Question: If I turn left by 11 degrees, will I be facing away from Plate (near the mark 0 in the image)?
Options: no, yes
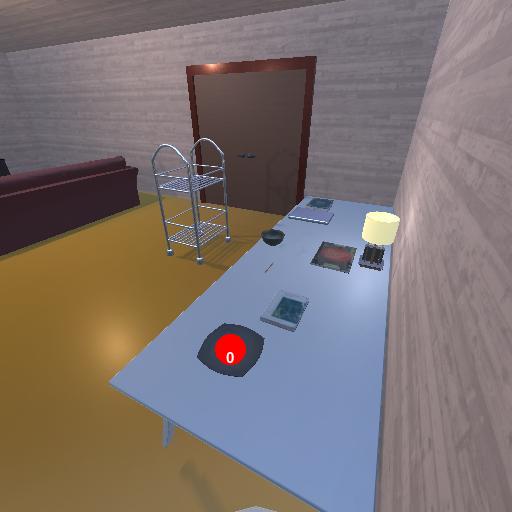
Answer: no